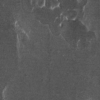
Label: not_dusty